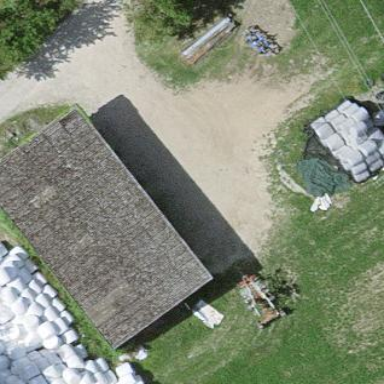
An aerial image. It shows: Farmyard area.